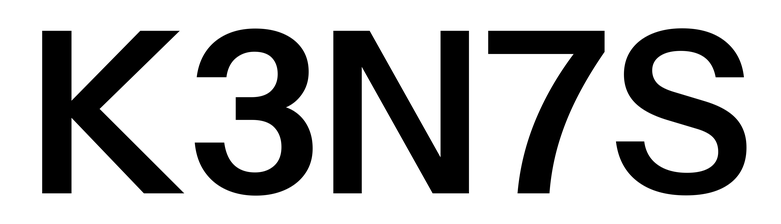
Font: InstrumentSans_SemiBold